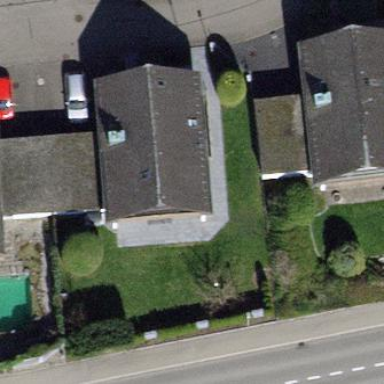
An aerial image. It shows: Building with tiled roof.